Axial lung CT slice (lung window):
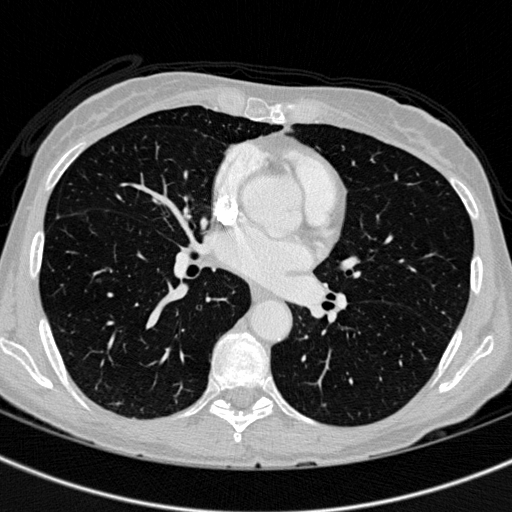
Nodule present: no